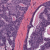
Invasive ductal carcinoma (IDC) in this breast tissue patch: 0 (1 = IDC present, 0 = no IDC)